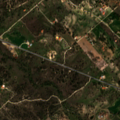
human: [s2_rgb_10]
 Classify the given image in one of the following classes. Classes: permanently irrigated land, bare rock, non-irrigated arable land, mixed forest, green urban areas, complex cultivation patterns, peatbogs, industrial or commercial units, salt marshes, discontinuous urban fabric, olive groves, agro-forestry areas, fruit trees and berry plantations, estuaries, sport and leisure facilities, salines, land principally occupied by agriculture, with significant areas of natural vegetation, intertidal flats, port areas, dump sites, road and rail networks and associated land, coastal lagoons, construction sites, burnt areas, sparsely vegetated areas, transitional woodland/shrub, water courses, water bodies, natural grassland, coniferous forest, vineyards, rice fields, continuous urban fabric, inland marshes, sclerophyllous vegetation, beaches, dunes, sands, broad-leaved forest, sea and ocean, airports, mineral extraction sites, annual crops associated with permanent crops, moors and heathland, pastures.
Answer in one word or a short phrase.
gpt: non-irrigated arable land, pastures, agro-forestry areas, broad-leaved forest, transitional woodland/shrub